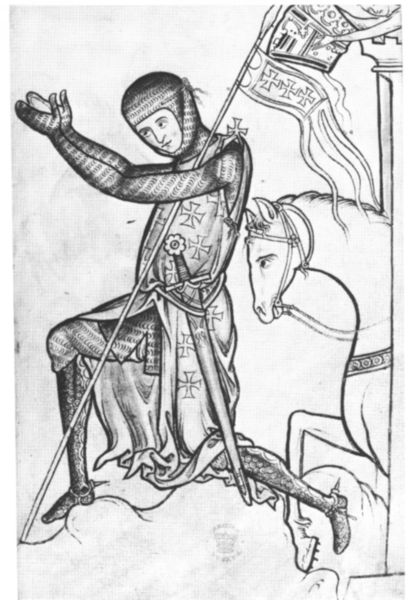
Titel: Westminster Psalter
Standort: Herstellungsort: Westminster (EU - GB); Herstellungsort: St. Albans (EU - GB)
Institution: London, British Library
Schlagwörter: geste, schwarz, weiss, zeichnung, wolke, blicke, wind, pferd, reiter, turm, fahne, grafik, banner, edel, offen, burg, kreuz, druck, schwert, ritter, rüstung, schimmel, wappen, mittelalter, sporen, kupferstich, bittend, ristung